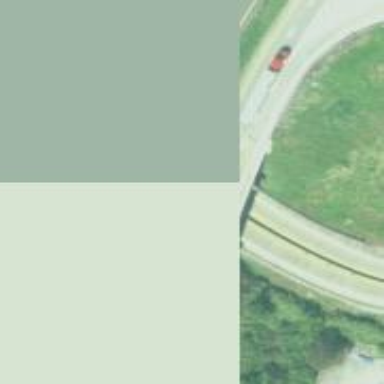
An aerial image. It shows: Motorway bridge.